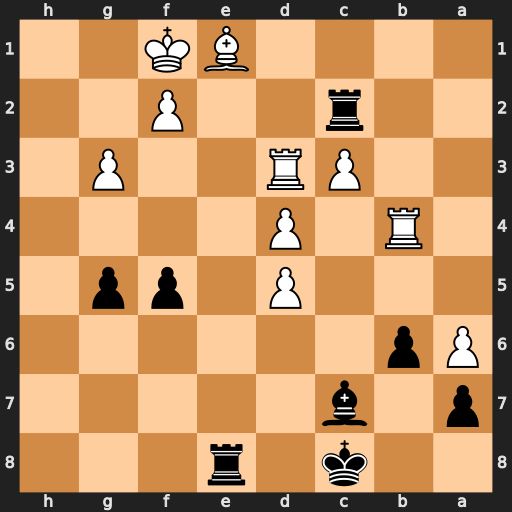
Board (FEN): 2k1r3/p1b5/Pp6/3P1pp1/1R1P4/2PR2P1/2r2P2/4BK2
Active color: b
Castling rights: -
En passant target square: -
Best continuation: Rc1 Re3 Rxe3 fxe3 Bxg3